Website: macys
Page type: delivery-shipping
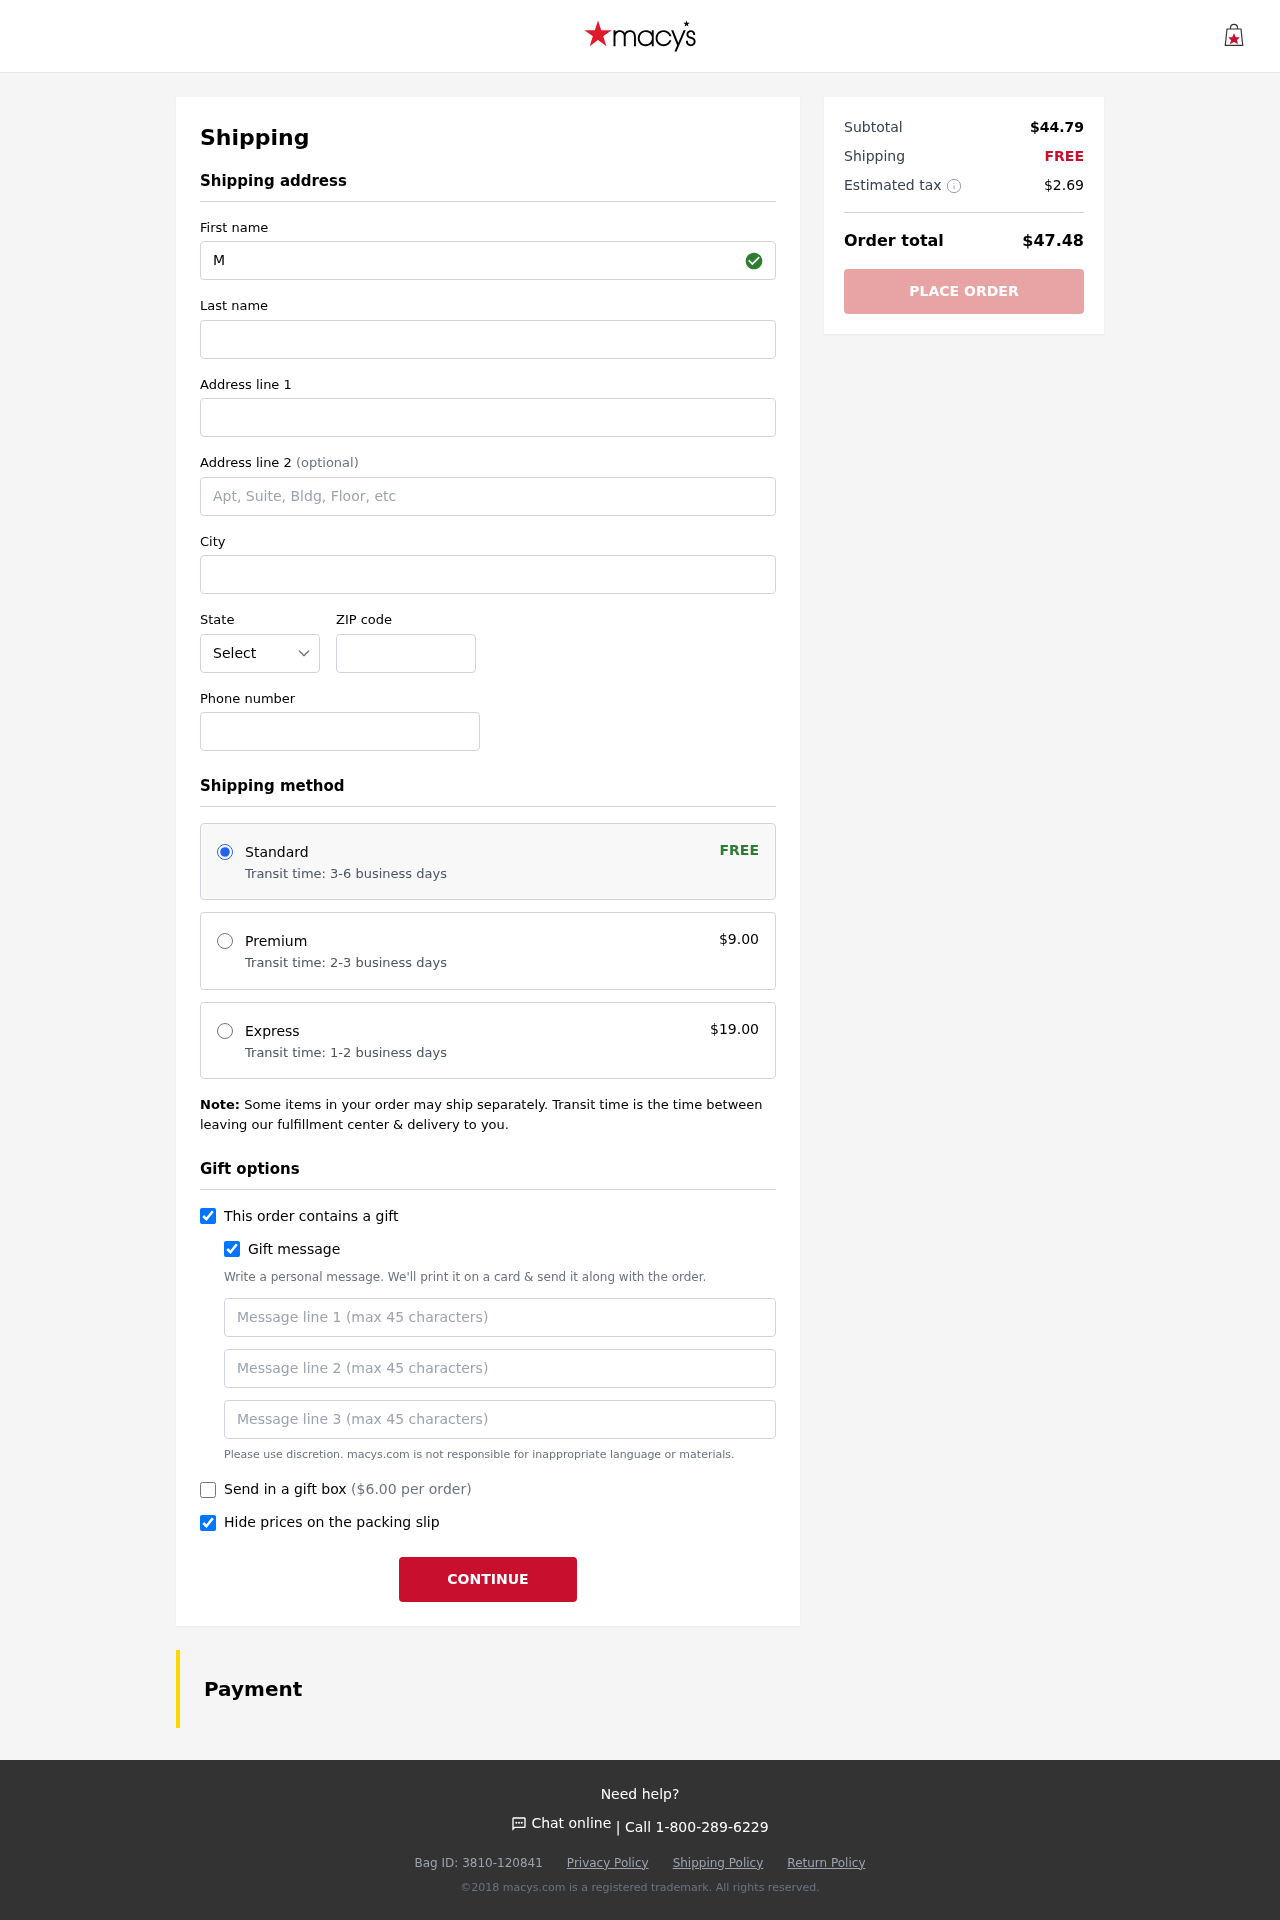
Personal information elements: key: PII_STATE_ABBR
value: IN
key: PII_FIRSTNAME
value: Mary
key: PII_LASTNAME
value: Fisher
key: PII_STREET
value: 1000 Jessica Junctions Suite 495
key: PII_STREET2
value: Suite 345
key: PII_CITY
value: Gonzalezville
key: PII_POSTCODE
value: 39894
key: PII_PHONE
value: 9464519463
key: PII_GIFT_MESSAGE
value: Hey Elizabeth, I saw these stunning sandals and immediately thought of you! I know how much you love adding a little sparkle to your outfits, and I hope they bring you as much joy as you bring to all of us. Enjoy!  Mary
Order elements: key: ORDER_SHIPPING_STANDARD
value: Transit time: 3-6 business days
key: ORDER_SHIPPING_COST
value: FREE
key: ORDER_SHIPPING_PREMIUM
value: Transit time: 2-3 business days
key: ORDER_SHIPPING_PREMIUM_PRICE
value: $9.00
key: ORDER_SHIPPING_EXPRESS
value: Transit time: 1-2 business days
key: ORDER_SHIPPING_EXPRESS_PRICE
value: $19.00
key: ORDER_GIFT_BOX_PRICE
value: ($6.00 per order)
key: ORDER_SUBTOTAL
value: $44.79
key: ORDER_SHIPPING_COST2
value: FREE
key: ORDER_TAX
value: $2.69
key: ORDER_TOTAL
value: $47.48